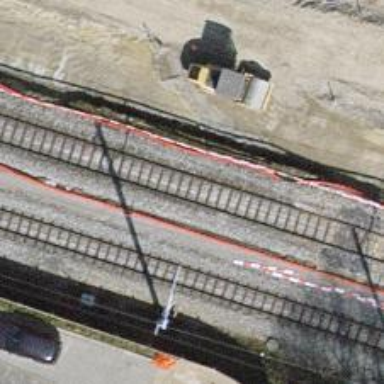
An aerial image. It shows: Railway switch.